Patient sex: F
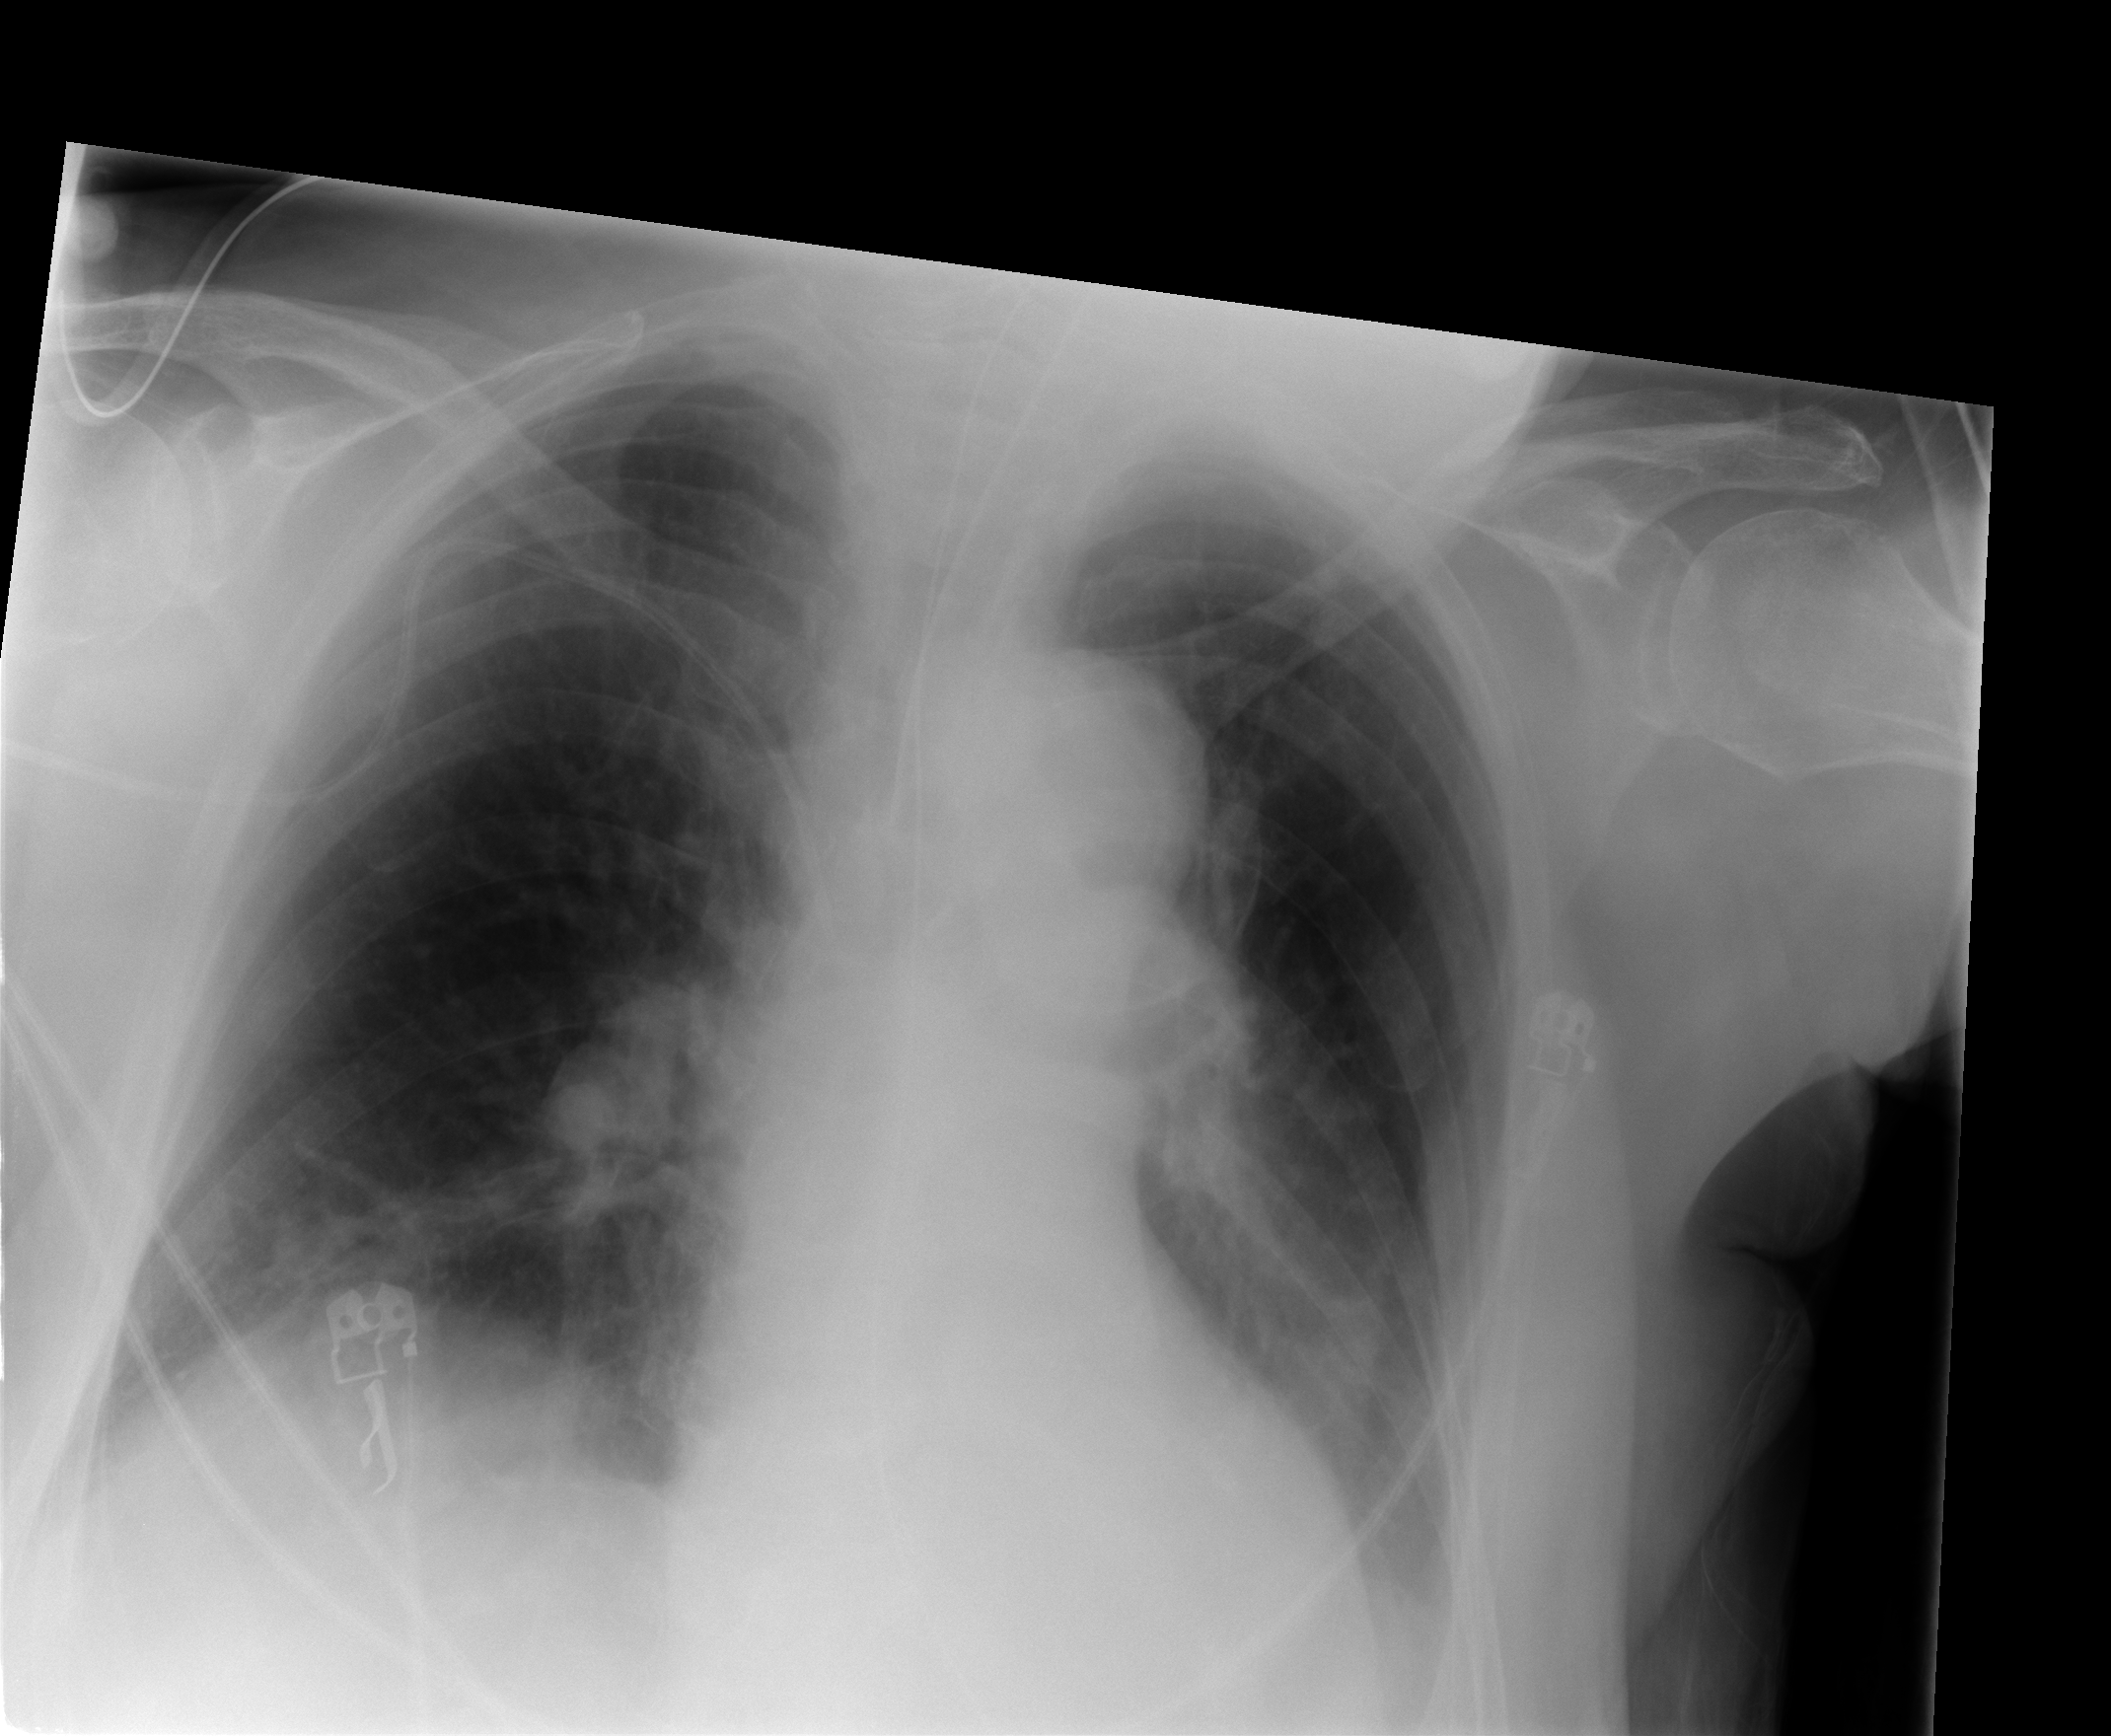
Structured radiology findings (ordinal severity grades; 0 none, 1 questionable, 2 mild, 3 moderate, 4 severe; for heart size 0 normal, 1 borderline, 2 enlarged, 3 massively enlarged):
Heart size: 0
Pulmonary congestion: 2
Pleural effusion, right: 1
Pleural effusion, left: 2
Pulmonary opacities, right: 1
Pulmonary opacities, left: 1
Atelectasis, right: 2
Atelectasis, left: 2